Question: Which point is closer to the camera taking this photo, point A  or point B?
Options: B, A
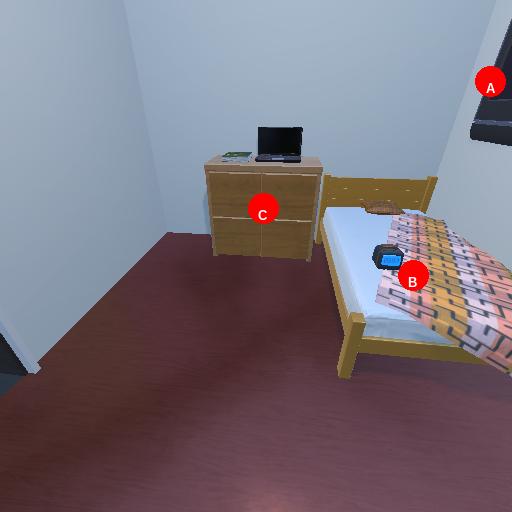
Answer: B